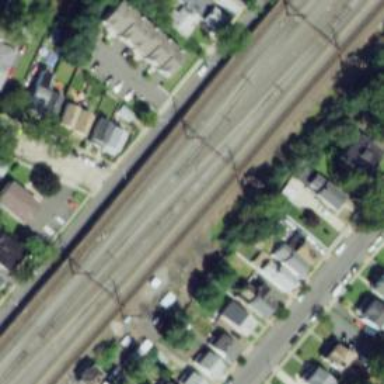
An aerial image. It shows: Railway track with contact lines for electrification.